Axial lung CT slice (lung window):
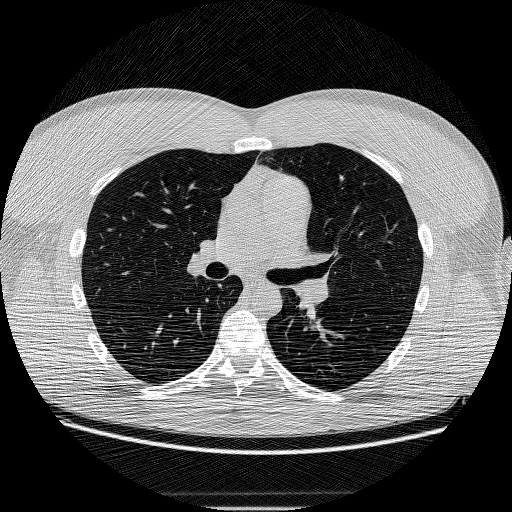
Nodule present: no